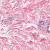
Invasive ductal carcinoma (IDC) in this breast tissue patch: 0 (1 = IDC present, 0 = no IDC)